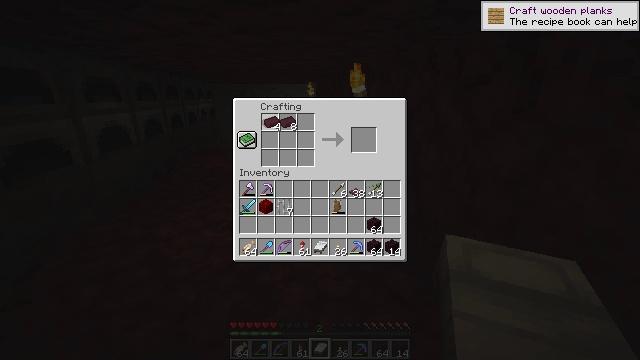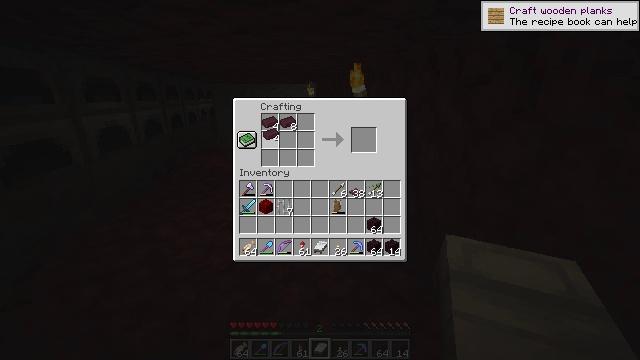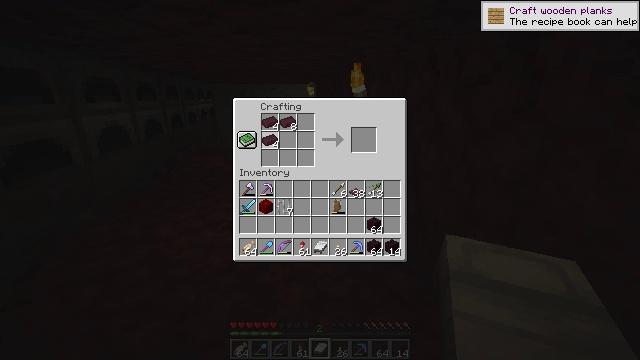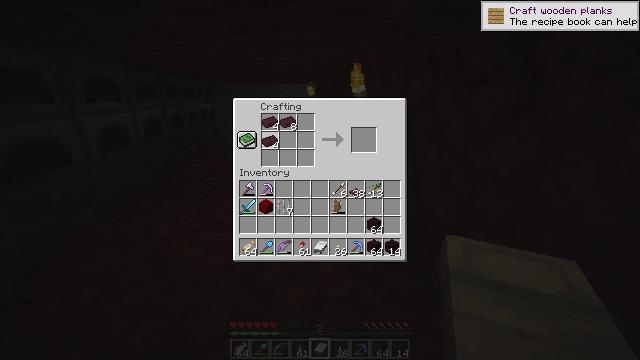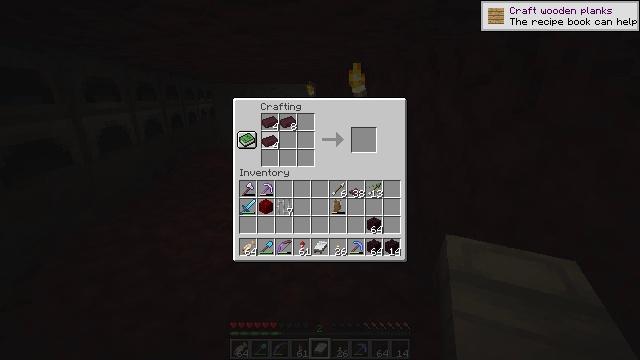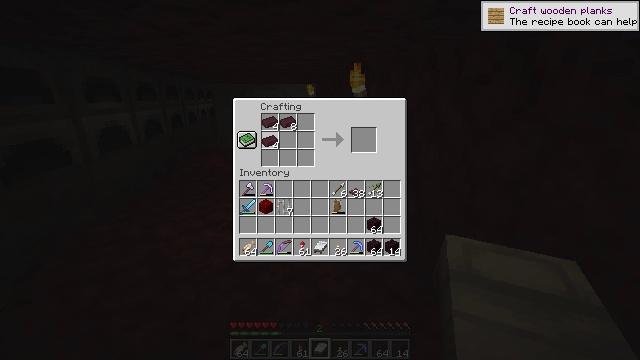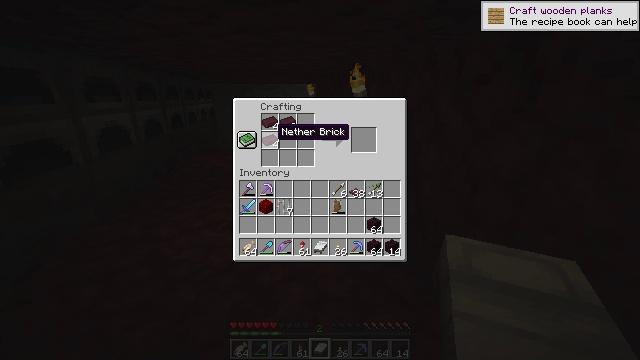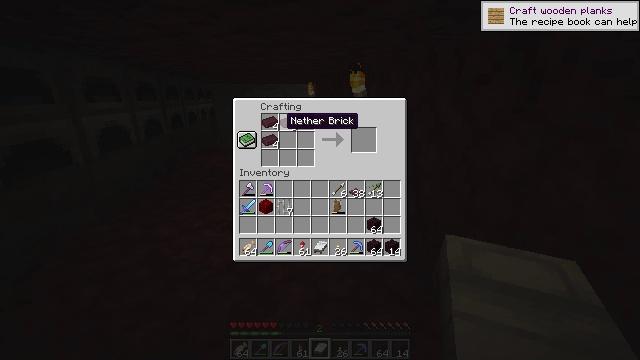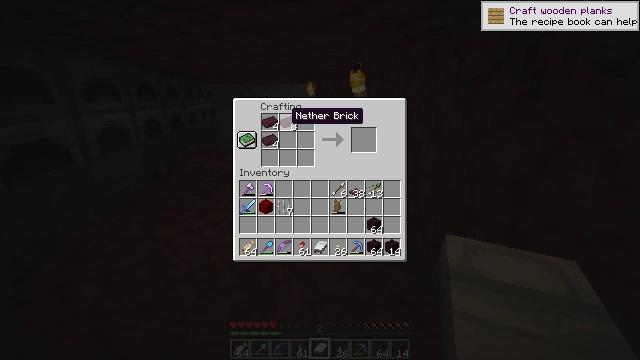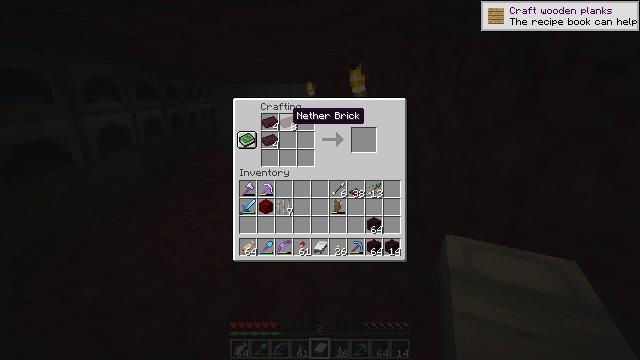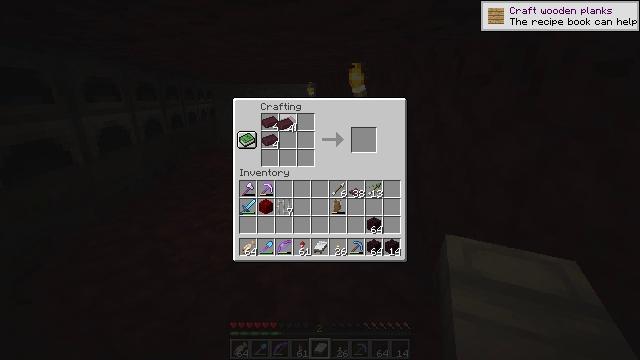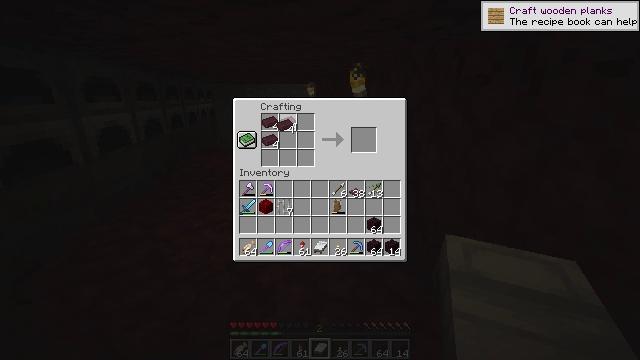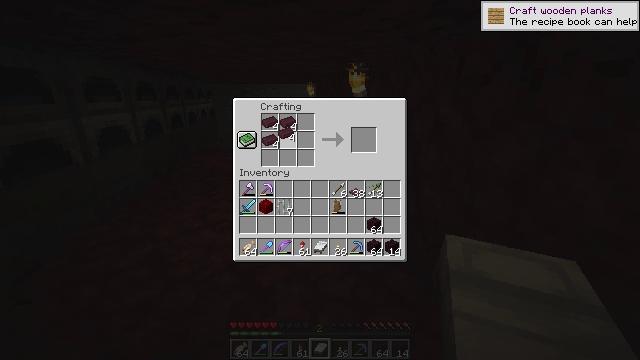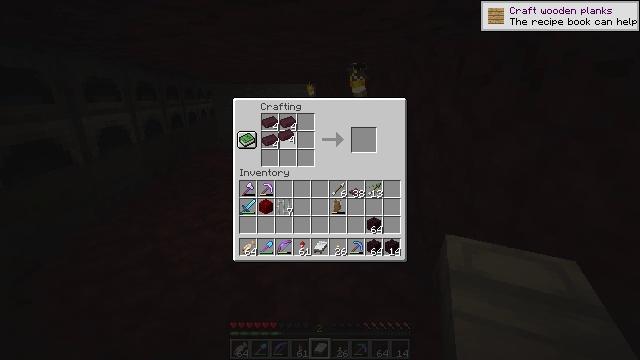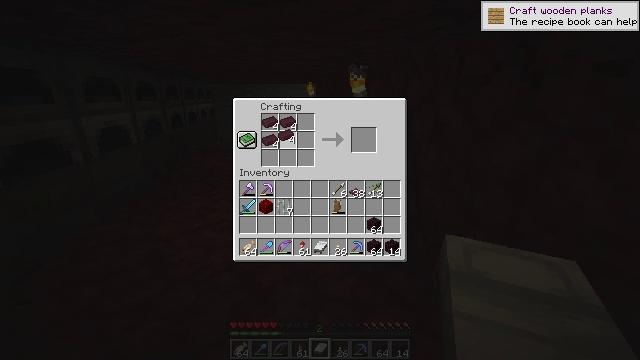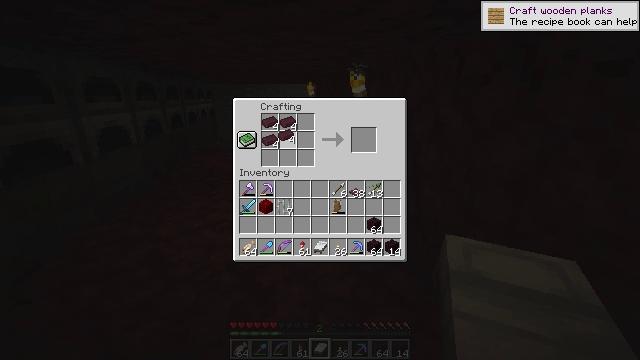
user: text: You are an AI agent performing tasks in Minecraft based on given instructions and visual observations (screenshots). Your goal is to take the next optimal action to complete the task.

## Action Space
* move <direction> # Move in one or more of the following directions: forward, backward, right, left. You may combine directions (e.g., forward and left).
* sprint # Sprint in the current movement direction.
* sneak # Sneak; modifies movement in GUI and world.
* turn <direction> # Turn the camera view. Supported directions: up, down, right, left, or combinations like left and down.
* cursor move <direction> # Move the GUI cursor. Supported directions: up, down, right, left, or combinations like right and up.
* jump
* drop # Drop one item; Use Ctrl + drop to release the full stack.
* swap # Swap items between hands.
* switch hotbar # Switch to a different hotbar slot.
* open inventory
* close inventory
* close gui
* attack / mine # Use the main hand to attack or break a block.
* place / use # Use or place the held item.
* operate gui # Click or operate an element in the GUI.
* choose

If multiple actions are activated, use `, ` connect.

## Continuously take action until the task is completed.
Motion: motion action
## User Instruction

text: Smelt netherrack to create nether bricks.
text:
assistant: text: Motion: cursor move down
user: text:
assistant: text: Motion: no_op
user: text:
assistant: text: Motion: no_op
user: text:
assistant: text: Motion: operate gui
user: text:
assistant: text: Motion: operate gui
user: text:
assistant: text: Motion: no_op
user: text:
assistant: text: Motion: cursor move right and up
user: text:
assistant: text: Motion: no_op
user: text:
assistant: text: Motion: no_op
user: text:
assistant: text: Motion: choose
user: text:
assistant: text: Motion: no_op
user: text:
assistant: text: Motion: cursor move down
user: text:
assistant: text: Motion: no_op
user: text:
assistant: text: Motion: operate gui
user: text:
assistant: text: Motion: operate gui
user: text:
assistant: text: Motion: no_op
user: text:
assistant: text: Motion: no_op
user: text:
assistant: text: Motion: no_op
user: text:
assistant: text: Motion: no_op
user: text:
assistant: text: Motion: cursor move right
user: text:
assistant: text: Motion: sneak, cursor move right
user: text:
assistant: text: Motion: sneak, cursor move right
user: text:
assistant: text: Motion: sneak, cursor move right
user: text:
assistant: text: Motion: sneak
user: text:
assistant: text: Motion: sneak
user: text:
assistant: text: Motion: sneak
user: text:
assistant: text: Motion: sneak
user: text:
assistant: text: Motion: sneak
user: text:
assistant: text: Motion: sneak, choose
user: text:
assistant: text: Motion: sneak, choose